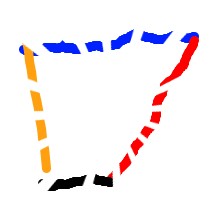
Shape: trapezoid